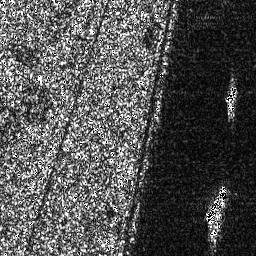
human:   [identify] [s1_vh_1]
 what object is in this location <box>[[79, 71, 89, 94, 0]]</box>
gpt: <ref>1 medium ship at the bottom right</ref>

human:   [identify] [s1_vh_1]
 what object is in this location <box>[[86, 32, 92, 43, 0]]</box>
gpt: <ref>1 small ship at the right</ref>